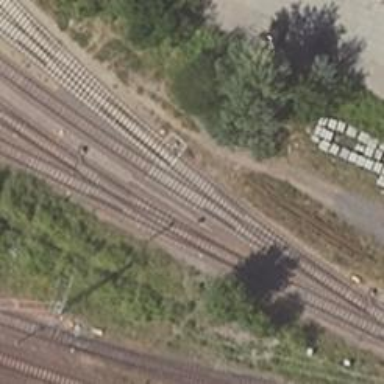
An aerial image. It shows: Railway switch.